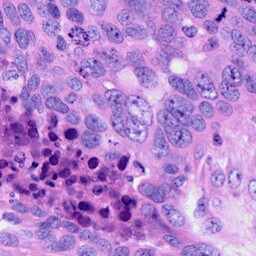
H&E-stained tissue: Ovarian